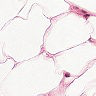
Metastatic tissue present: no